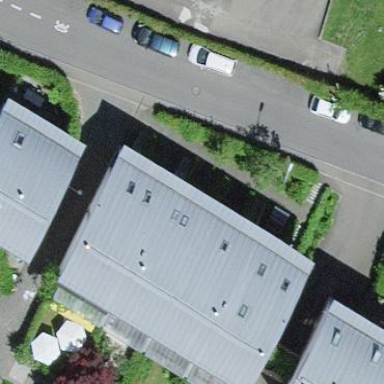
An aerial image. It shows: Residential building with flat roof.